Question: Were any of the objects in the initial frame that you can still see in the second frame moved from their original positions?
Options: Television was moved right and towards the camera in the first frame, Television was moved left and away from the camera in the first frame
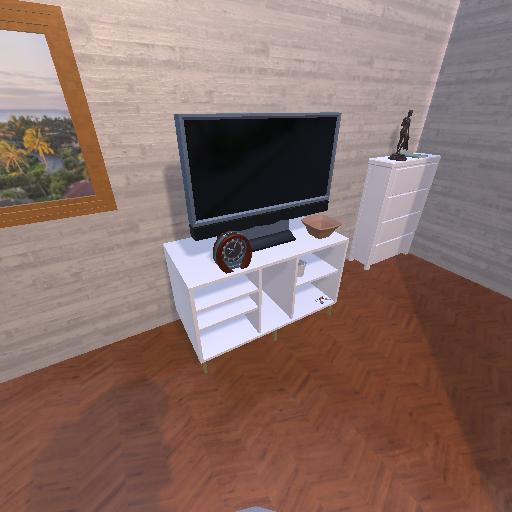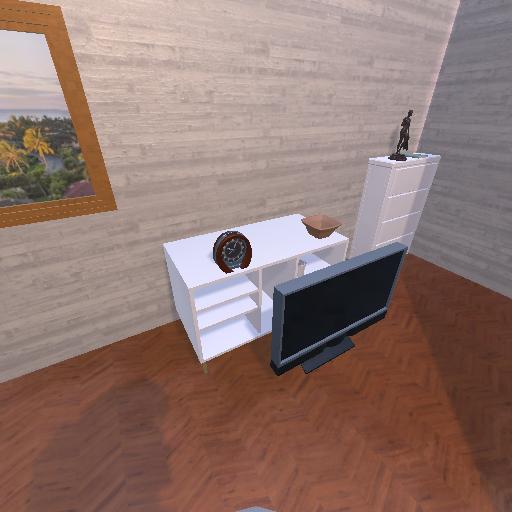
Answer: Television was moved right and towards the camera in the first frame